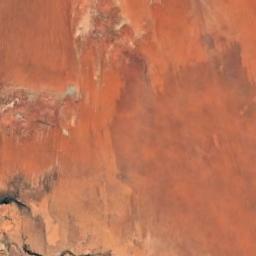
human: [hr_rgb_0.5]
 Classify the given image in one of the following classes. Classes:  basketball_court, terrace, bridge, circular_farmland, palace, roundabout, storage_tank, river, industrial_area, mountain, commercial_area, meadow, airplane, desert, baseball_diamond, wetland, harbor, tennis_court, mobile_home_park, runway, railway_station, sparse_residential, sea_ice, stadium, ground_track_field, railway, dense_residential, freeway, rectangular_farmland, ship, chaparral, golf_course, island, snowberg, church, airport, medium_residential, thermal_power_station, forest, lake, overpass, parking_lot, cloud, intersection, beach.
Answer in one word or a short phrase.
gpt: desert